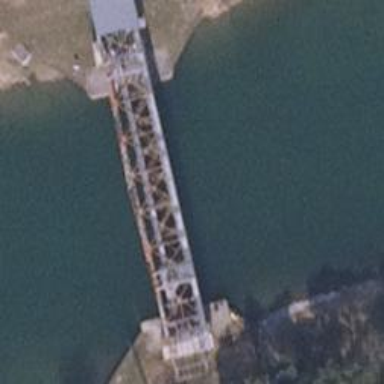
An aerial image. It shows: Bridge over waterway secured by lock.